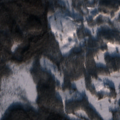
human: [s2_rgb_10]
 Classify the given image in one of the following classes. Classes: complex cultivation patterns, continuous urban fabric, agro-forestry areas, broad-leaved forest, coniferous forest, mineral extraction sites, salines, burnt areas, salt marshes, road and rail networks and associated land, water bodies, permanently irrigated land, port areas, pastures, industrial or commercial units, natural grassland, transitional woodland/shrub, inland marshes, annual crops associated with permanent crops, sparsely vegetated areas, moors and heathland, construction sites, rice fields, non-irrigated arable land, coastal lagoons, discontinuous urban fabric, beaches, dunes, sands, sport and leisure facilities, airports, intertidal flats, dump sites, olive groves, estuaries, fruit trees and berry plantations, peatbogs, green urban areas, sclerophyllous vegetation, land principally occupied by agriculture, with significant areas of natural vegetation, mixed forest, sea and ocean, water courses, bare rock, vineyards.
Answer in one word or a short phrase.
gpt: coniferous forest, transitional woodland/shrub